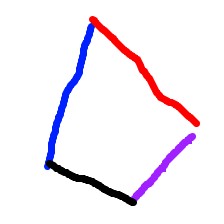
Shape: kite